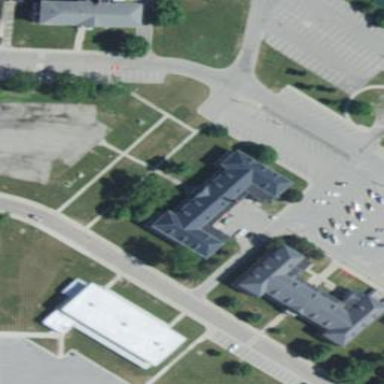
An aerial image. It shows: Building.